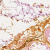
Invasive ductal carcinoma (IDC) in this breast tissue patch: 0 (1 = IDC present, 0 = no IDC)